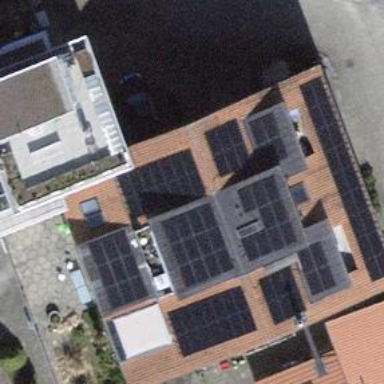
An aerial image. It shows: Solar power generator using photovoltaic method with solar photovoltaic panel types.